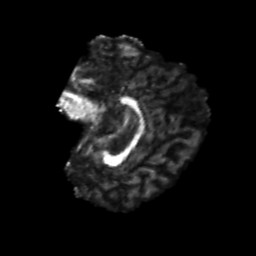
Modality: FA
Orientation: sagittal
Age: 24
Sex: male
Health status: healthy
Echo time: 0.074 s